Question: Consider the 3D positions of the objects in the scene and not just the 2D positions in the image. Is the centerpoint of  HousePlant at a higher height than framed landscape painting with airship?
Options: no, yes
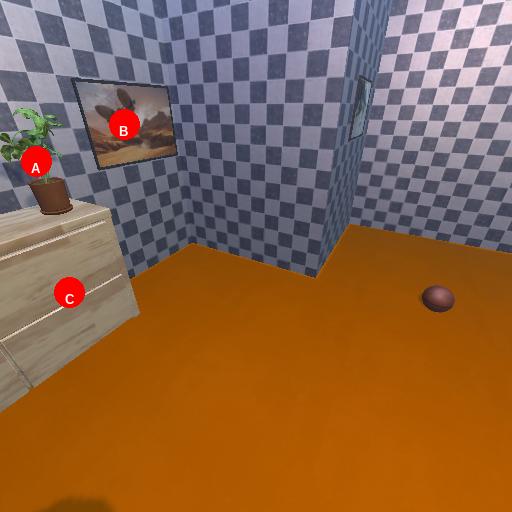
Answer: no